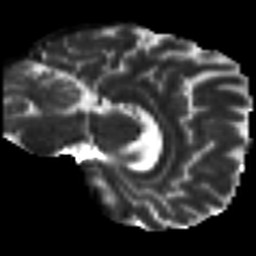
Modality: T2w
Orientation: sagittal
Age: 22
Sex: female
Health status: healthy
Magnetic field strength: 3 T
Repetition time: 8.4 s
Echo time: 0.0926 s